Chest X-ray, PA view. Patient: 24 years old, sex F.
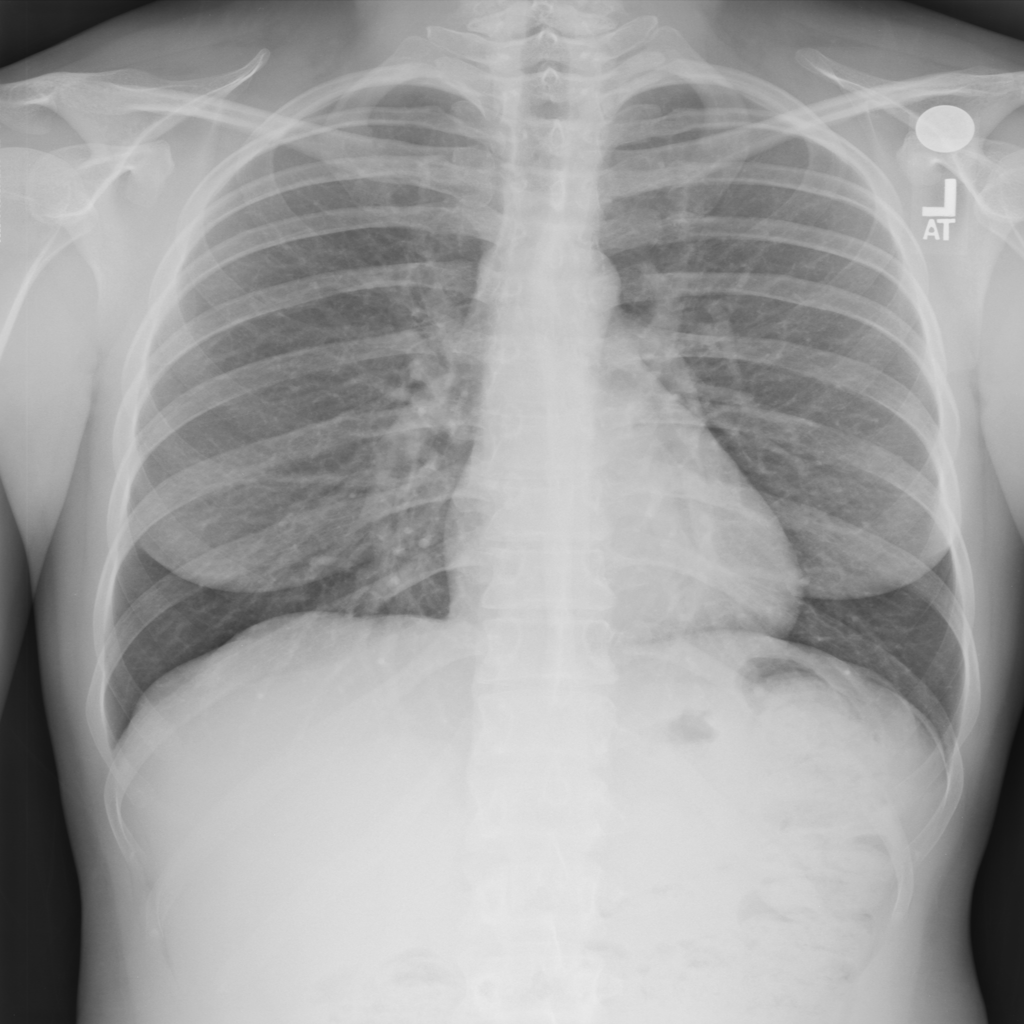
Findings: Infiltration